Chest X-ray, AP view. Patient: 57 years old, sex F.
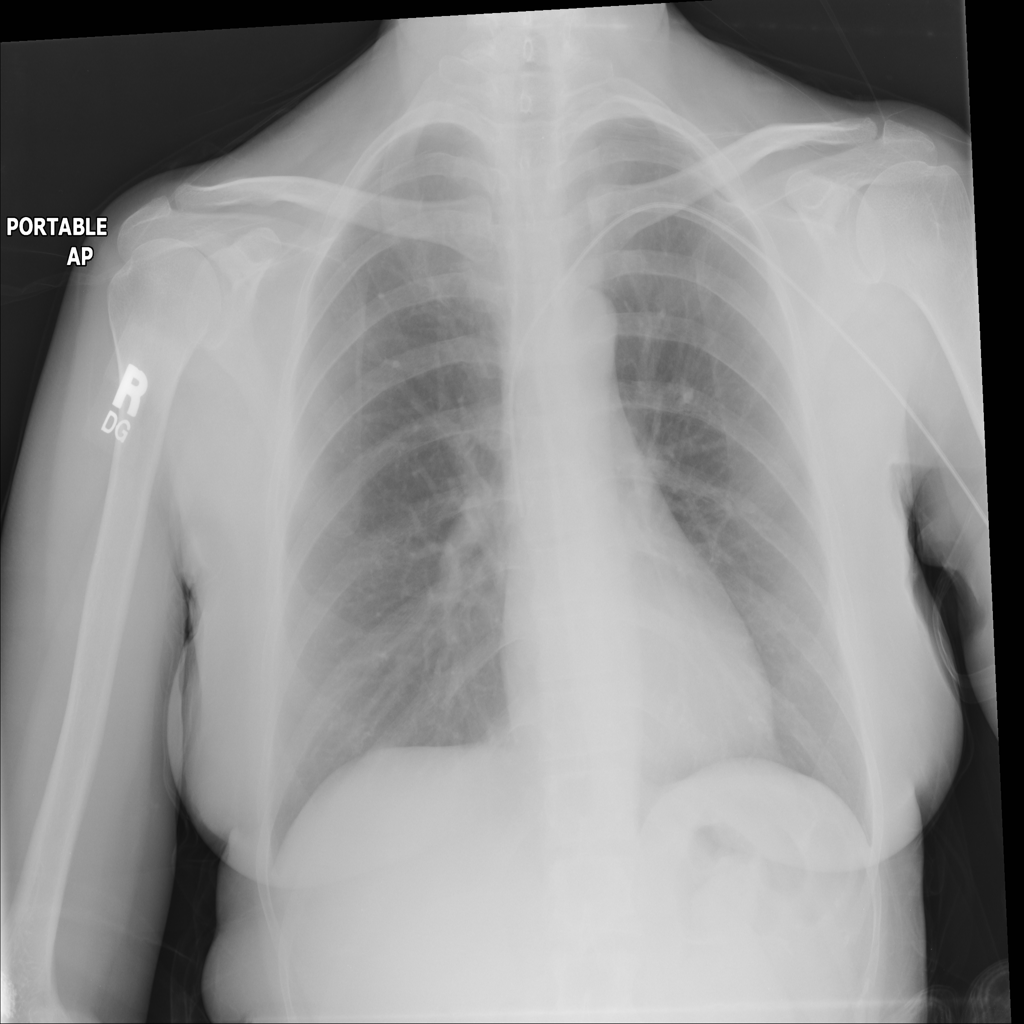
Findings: No Finding